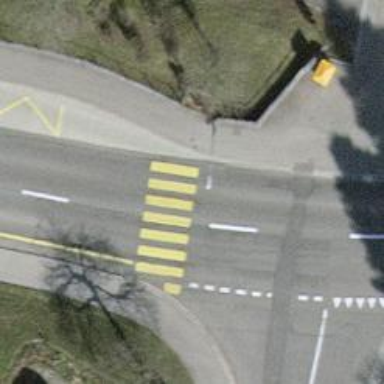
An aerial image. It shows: Marked zebra crossing on the road.